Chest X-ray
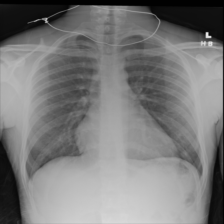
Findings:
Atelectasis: negative
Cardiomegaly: negative
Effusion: negative
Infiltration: negative
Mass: negative
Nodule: negative
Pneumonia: negative
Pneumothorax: negative
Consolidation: negative
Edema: negative
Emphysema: negative
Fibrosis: negative
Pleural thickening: negative
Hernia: negative